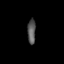
Tissue: skin
Cell type: Fibroblasts
Senescence score: 0.741
Nuclear area (px): 198
Mean DAPI intensity: 87.641